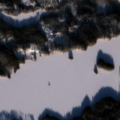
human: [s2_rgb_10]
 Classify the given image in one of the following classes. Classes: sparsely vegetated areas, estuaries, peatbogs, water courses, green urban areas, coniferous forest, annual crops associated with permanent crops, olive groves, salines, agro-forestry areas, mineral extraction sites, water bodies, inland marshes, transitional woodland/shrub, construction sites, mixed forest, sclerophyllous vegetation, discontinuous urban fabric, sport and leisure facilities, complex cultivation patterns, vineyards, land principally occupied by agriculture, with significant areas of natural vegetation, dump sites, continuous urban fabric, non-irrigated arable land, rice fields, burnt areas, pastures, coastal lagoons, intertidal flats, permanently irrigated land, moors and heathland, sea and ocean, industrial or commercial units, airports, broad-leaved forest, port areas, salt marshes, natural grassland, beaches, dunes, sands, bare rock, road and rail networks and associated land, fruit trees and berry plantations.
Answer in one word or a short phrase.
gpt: coniferous forest, mixed forest, water bodies